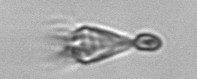
Label: Paratontonia_gracillima